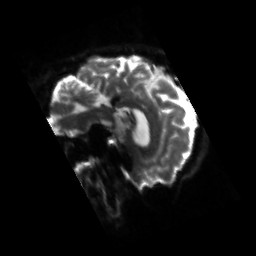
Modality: sbref
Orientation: sagittal
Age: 61
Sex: male
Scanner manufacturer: siemens
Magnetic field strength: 3 T
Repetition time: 4.71 s
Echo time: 0.0906 s